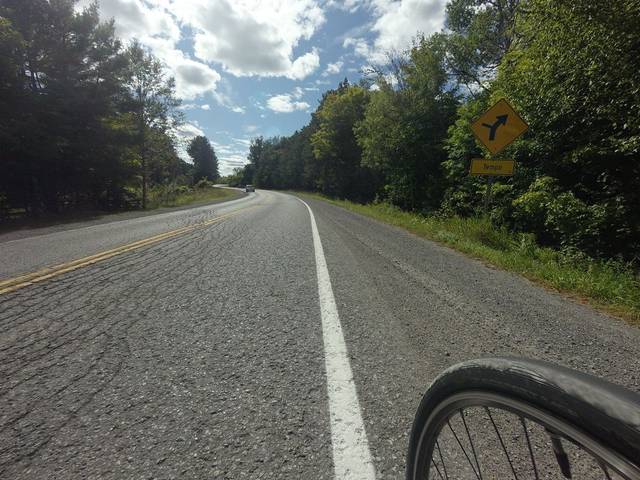
Region: Canada
Coordinates: 45.185, -76.359